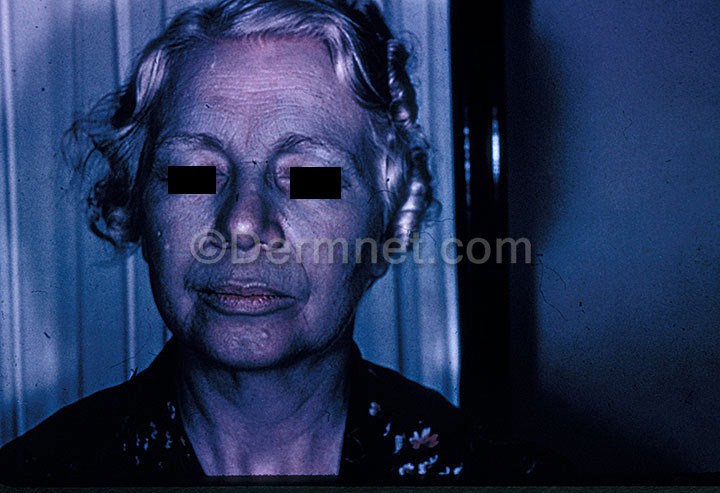
Disease: Light Diseases and Disorders of Pigmentation